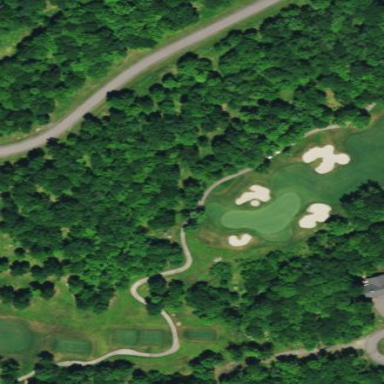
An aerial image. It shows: Golf fairway surrounded by grass.